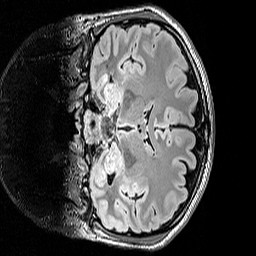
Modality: FLAIR
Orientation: coronal
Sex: female
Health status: ill
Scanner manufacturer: siemens
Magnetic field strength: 3 T
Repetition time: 5 s
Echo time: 0.388 s